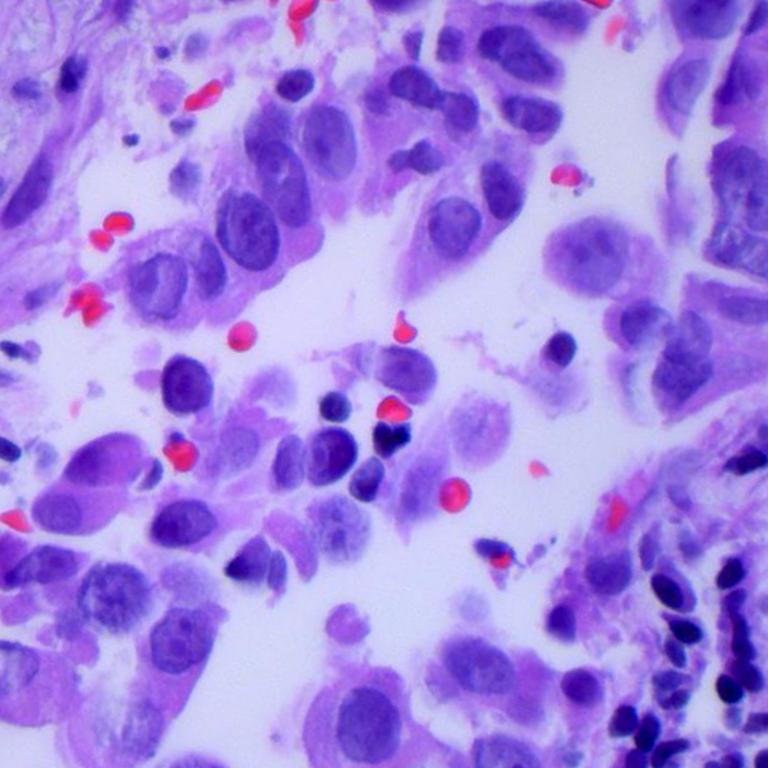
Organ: lung
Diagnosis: adenocarcinomas